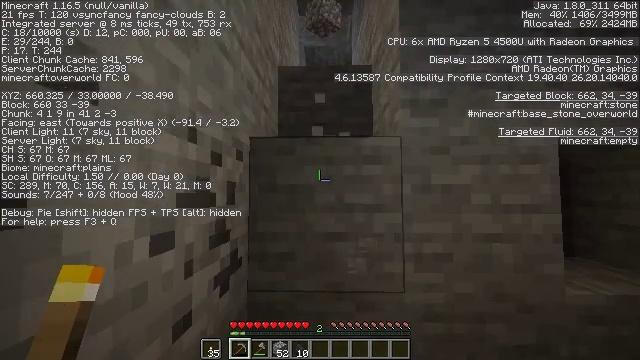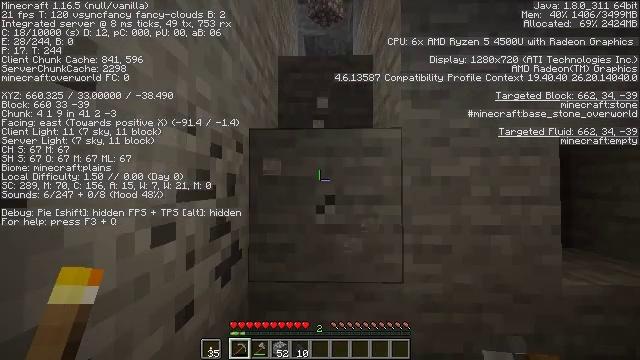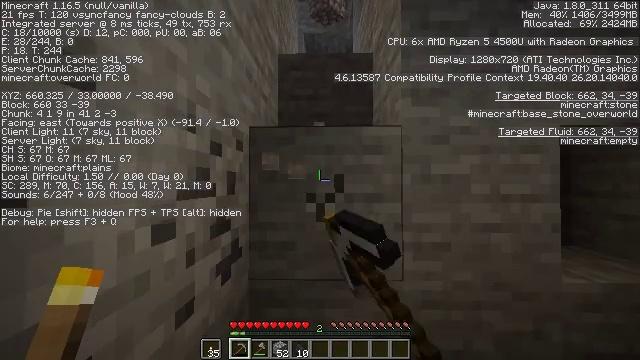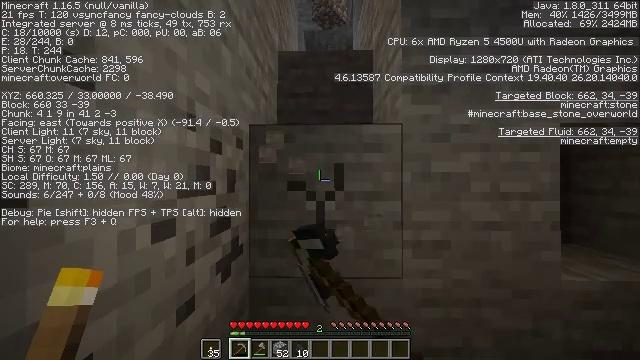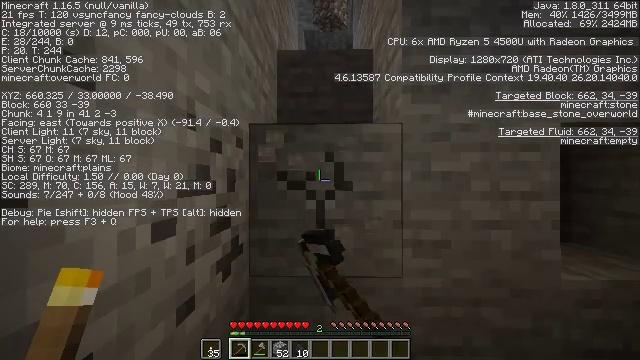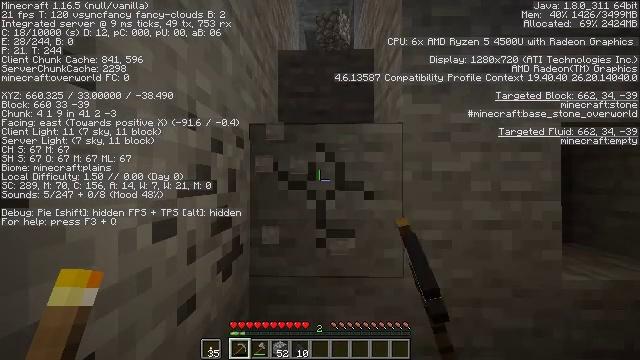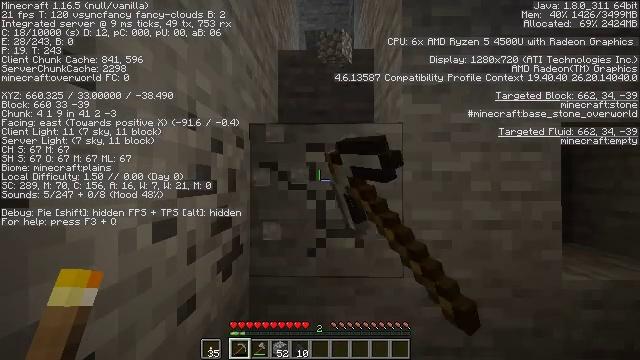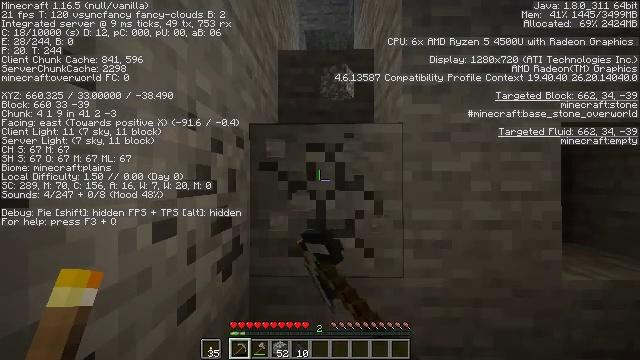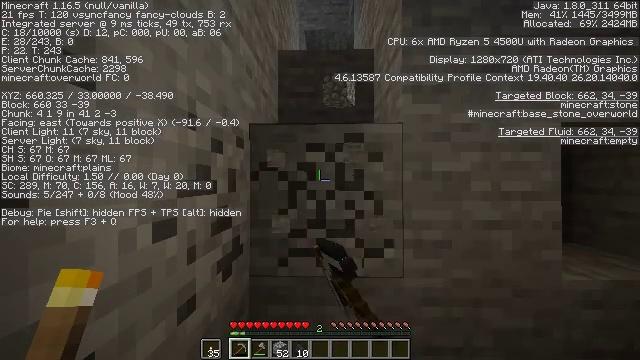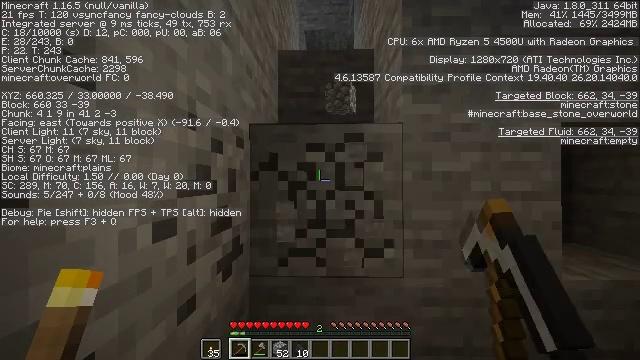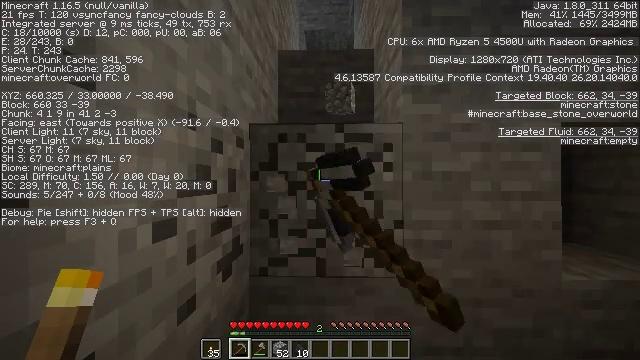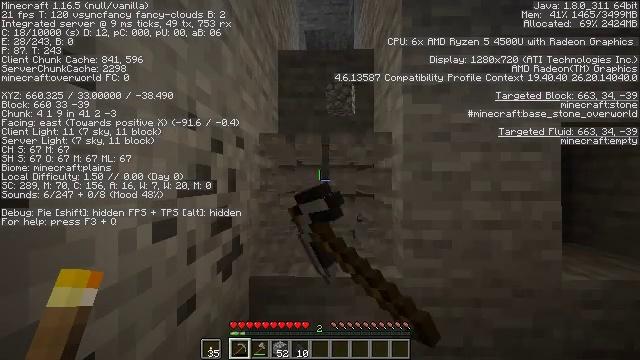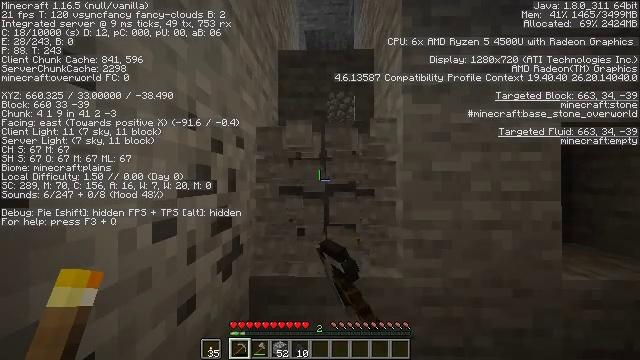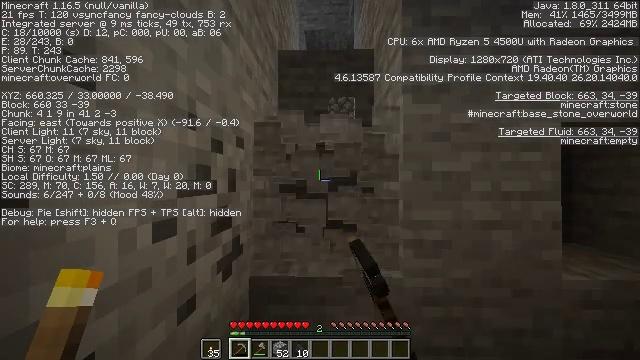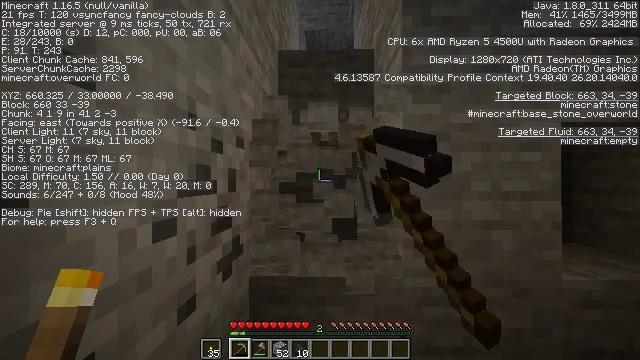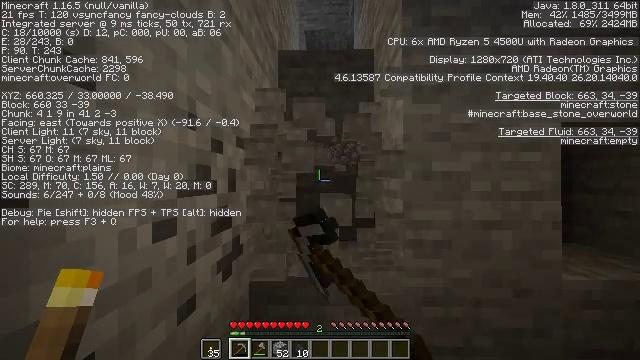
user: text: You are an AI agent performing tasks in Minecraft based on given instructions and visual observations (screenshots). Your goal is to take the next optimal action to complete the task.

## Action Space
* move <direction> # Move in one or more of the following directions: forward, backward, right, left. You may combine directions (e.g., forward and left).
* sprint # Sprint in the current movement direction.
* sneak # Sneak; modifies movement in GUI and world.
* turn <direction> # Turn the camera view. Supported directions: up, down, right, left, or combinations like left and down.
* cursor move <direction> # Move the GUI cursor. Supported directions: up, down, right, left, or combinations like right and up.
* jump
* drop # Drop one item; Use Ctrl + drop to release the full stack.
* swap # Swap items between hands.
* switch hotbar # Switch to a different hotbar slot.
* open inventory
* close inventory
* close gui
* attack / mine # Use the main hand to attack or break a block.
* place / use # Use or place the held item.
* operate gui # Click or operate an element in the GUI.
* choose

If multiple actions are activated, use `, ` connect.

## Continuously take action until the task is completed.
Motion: motion action
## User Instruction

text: Dig up the stone with a tool.
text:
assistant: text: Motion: turn down, attack / mine
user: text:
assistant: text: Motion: attack / mine
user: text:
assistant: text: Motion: attack / mine
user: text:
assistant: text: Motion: attack / mine
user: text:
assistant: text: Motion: attack / mine
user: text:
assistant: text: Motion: attack / mine
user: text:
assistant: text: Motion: attack / mine
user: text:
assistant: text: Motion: attack / mine
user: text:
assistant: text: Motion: attack / mine
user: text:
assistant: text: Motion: attack / mine
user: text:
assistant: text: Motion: attack / mine
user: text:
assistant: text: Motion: attack / mine
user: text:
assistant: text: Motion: attack / mine
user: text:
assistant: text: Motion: attack / mine
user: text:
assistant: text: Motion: attack / mine
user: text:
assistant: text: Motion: attack / mine
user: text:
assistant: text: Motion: turn right and up
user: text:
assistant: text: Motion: turn right and up
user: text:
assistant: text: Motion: attack / mine
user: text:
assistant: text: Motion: attack / mine
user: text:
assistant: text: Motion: attack / mine
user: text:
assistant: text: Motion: attack / mine
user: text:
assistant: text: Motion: attack / mine
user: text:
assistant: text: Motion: attack / mine
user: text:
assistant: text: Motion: attack / mine
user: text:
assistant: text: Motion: attack / mine
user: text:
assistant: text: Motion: attack / mine
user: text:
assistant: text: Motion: attack / mine
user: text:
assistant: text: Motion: attack / mine
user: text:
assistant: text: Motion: attack / mine